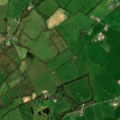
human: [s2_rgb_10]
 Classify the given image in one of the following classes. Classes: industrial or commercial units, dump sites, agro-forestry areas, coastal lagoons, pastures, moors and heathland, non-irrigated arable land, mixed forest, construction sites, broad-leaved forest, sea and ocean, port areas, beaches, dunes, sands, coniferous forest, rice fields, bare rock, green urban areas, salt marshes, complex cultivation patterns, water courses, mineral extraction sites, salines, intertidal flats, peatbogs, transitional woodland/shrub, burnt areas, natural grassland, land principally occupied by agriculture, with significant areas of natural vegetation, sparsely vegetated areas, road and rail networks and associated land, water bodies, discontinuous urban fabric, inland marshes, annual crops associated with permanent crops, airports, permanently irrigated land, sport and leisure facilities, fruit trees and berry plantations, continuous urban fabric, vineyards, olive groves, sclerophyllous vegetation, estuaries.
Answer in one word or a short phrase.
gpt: pastures